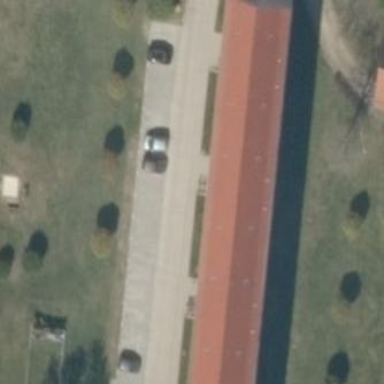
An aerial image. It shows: Gabled roofed house.